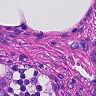
Metastatic tissue present: no